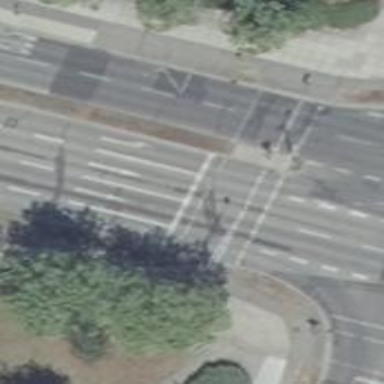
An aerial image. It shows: Secondary road with asphalt surface.